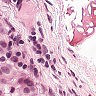
Metastatic tissue present: yes